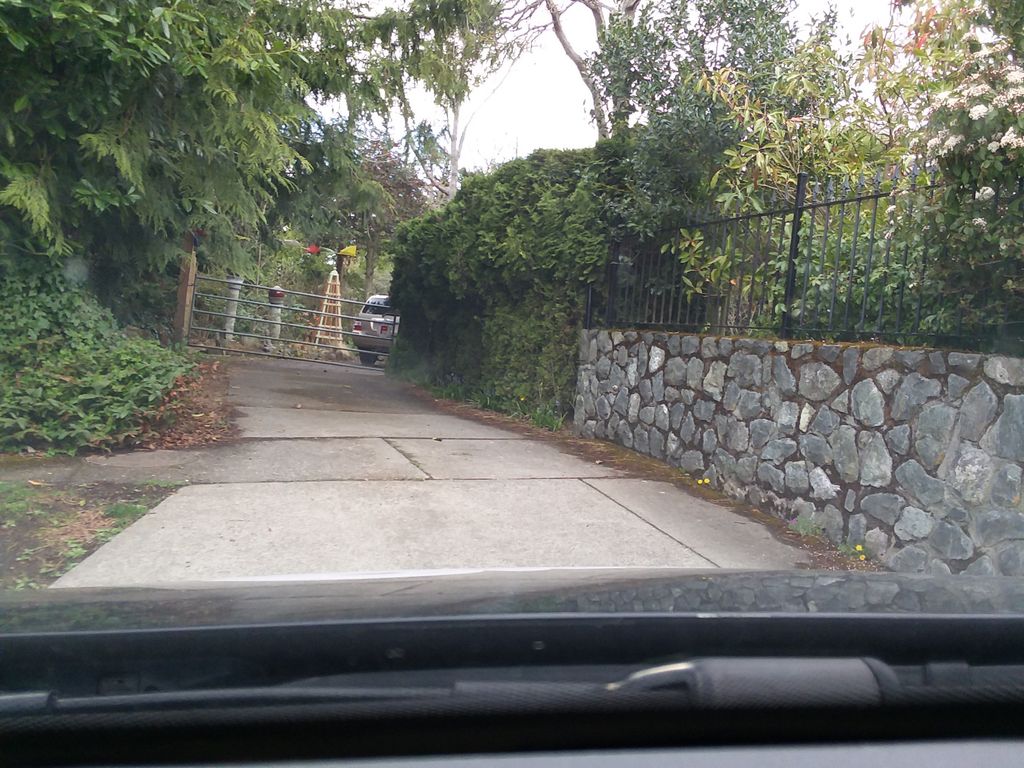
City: victoria